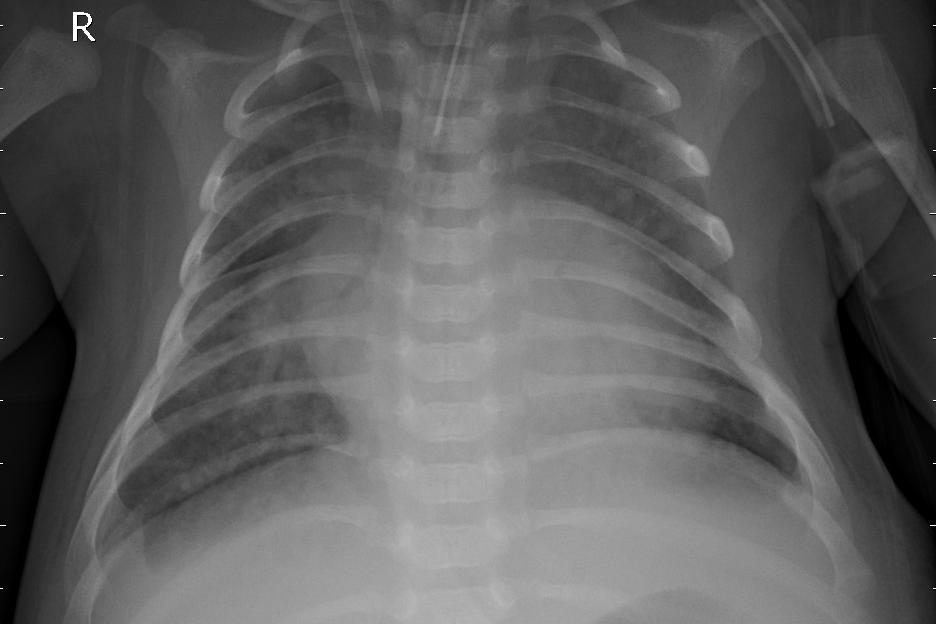
Diagnosis: PNEUMONIA